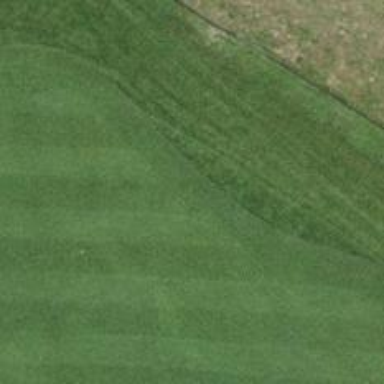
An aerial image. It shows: Golf hole.